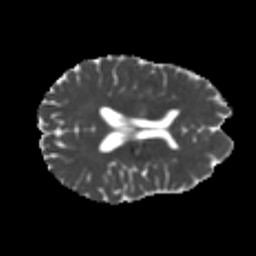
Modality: MD
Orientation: axial
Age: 23
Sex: female
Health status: healthy
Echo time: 0.074 s